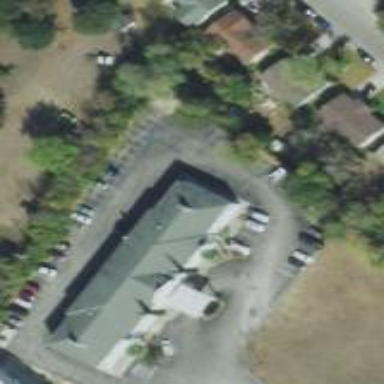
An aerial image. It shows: Building that is motel.